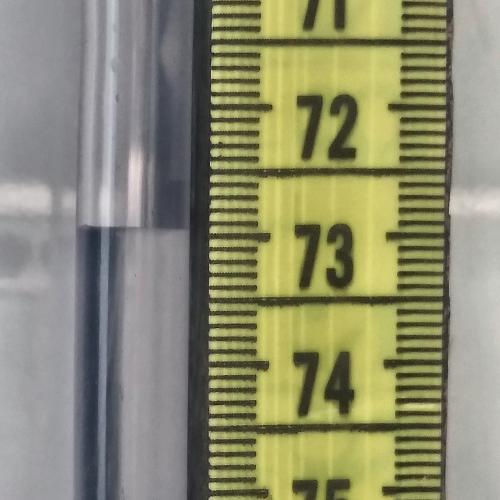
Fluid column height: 73.0 cm